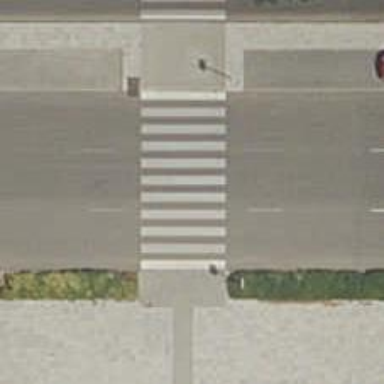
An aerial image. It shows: Uncontrolled road crossing.